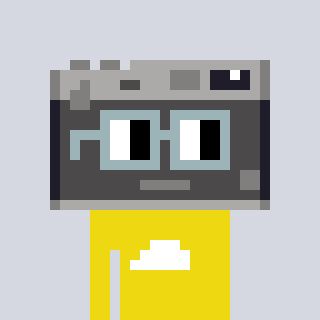
a pixel art character with square dark gray glasses, a camera-shaped head and a yellow-colored body on a cool background